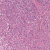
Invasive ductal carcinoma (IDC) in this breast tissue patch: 1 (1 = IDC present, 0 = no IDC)